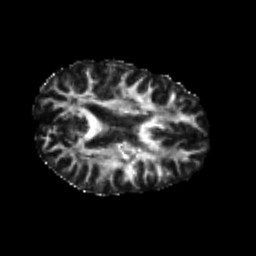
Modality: FA
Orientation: axial
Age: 23
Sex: female
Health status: healthy
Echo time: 0.074 s